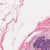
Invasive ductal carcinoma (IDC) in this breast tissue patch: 1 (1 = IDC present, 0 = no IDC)